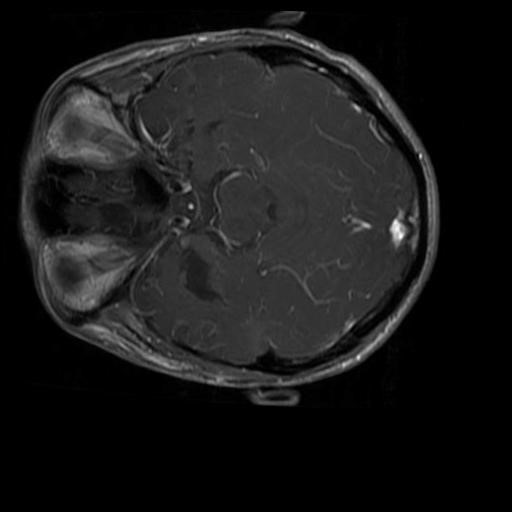
Label: brain_glioma